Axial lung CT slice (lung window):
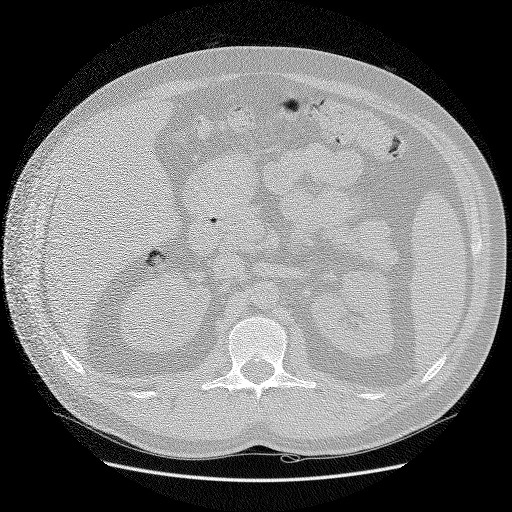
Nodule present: no